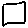
Label: square